Question: I'm using volley to get a JsonObject from a URL. My problem is that often I get an OutOfMemory Exception. I used to MAT to analyze the memory leaks and I see that the whole object on response after downloaded and used it is still on memory. What I'm doing wrong?
'''
JsonObjectRequest jsonObjReq = new JsonObjectRequest(Request.Method.GET,
url, null,
new Response.Listener<JSONObject>() {
@Override
public void onResponse(JSONObject response) {
item = parser.parse(response);
updateLayout();
}
}, new Response.ErrorListener() {
@Override
public void onErrorResponse(VolleyError error) {
bar.setVisibility(View.GONE);
if(!isNetworkAvailable()){
Toast.makeText(act, "No Internet Connection.", Toast.LENGTH_SHORT).show();
}
else{
Toast.makeText(act, "The Server Is Down. Try Again.", Toast.LENGTH_SHORT).show();
}
}
});
// Adding request to request queue
VolleySingleton.getInstance().addToRequestQueue(jsonObjReq);
'''

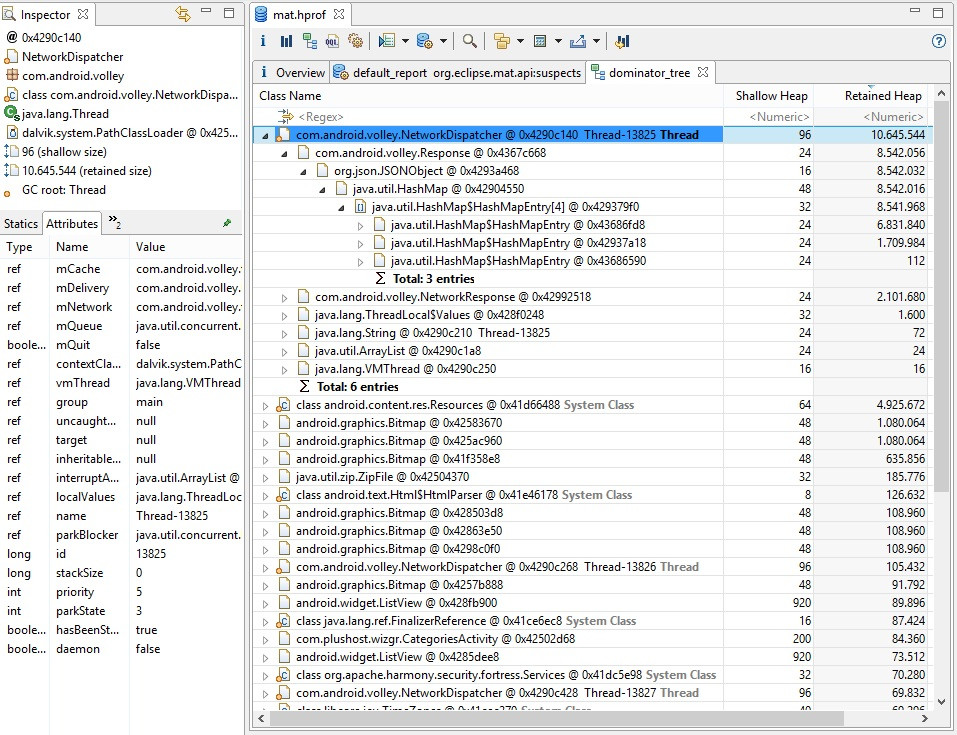
Answer: Ok i think your problem is here:
Network dispatcher is a thread that his duty is to send the request to the server and getting results, he manages the http connection and he is your outside interface, so each objects in this thread is those who their request are in the flight and have been sent to the server and are waiting to get back the result , these are other requests no the one that you get the result in on response. Network response is the one that manages parsing the response and delivers it to you after response delivered to network dispatcher. i suggest you to look at the source code to better understand this beautiful framework. i think your problem is coused by parser or your long json so you can eliminate it by providing bigger cache for volley or another joson parser technique.
Update:
i mean that those hashmaps are not memory leak, those are your other requests to the server, you have not specify any memory leak in your image. what you have shown on the picture is your other requests that you sent to volley. when you send your request to this library, this library creates multiple request connections to the server to make your network operation be speedy. those multiple requests take time to go from your device to the server and come back with response. those request and connection are all managed by network dispatcher. it makes multiple connections and sends requests to the server. so what you see on the image is those requests that have not gotten results yet from server. so those 3 items must be into the memory because those are requests that you want the results for them.
after you exit from response block {} imean last brace your response automatically removed from memory, so do not worry about your response. i think your problem dose not relate to volley buges or any thing else about this library. i think you must check other aspect of your apps like the method of parsing json or ...